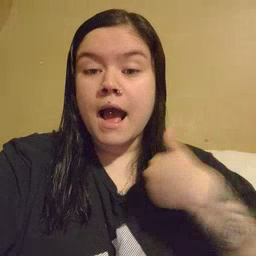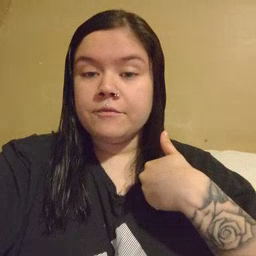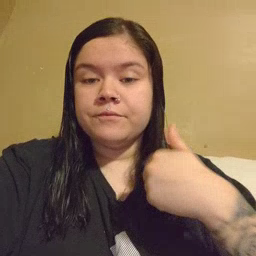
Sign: have